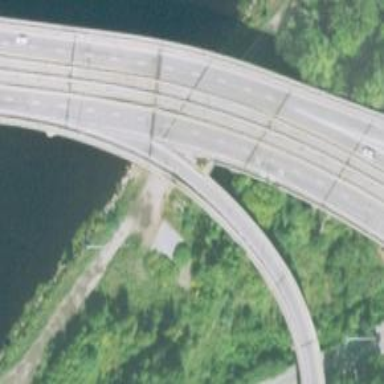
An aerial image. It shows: Bridge supported by piers.